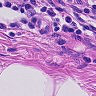
Metastatic tissue present: no